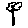
Label: flower